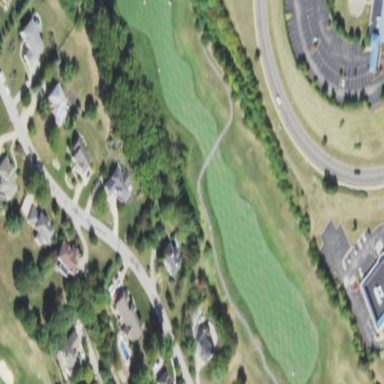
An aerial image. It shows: Area of rough grass used for golf.